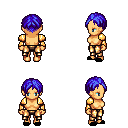
a pixel art fantasy rpg character, female body template, human, tanned skin, gold arm armor, gold greaves, blue parted hairstyle, black slippers, four views (front, back, left, right), 2x2 character sprite sheet, small pixel art, hard edges, no anti-aliasing